The image is the raw time-domain waveform of a rolling-element bearing's vibration signal. Determine the bearing's health state. Answer with exactly one of: normal, inner_race, outer_race, ball.
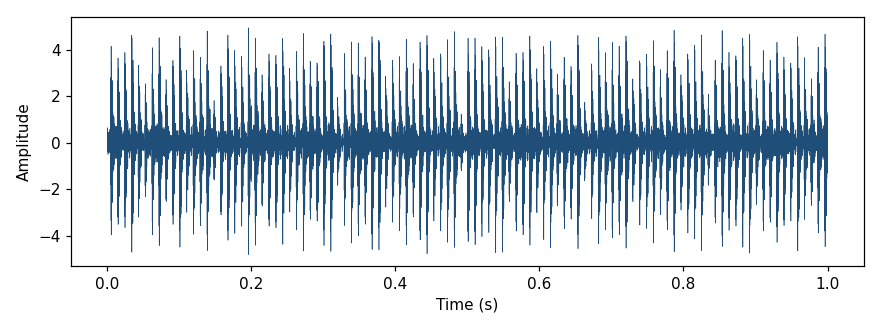
Answer: outer_race